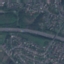
Land use / land cover class: Highway